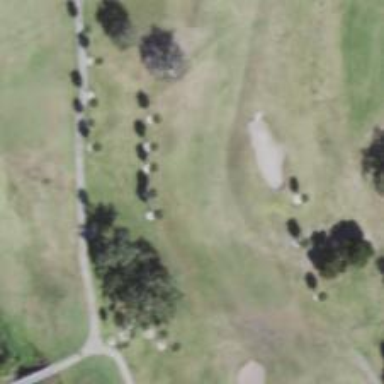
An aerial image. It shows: View of golf hole.